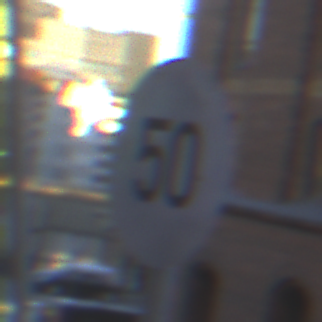
Verkehrszeichen: Geschwindigkeit50
Umgebung: Outdoor, Urban
Tageszeit: SunriseSunset
Wetter: Clear
Licht: Natural
Jahreszeit: NotSpecified
Kontrast: MediumContrast